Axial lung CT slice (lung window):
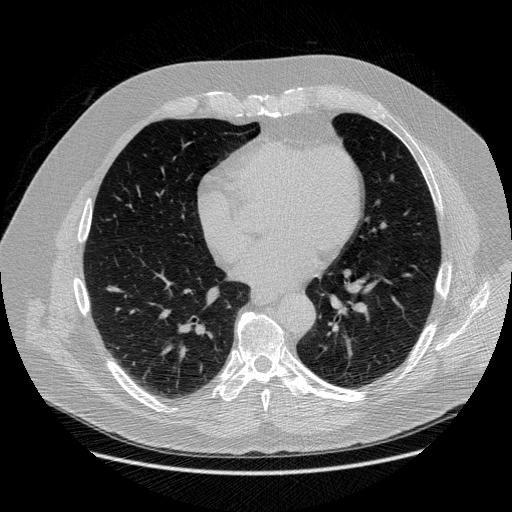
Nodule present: no